Question: This looks like such an easy problem but still can't figure it out. How do I prove !(!a = a)?
No given premises.
I got this so far (in Fitch):

This is a subproof where I assume the negation of my goal and then try to reach the absurd/contradiction so I can state the negation of my assumption, which would be my goal.
Thanks in advance!
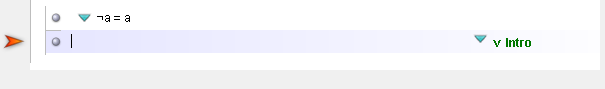
Answer: Looking at <URL>.
I say this because
1. in all books I've read, the =Intro rule is used for objects rather than predicates, and
2. for predicates, equals is expressed as "if and only if" which is typically written as ↔️ and not =.
So, in other words, the only sensible interpretation of !(!a = a) is that = binds harder than !, and the whole formula should be interpreted as !(!(a = a)).
Now you should be able to
1. introduce a = a
2. assume the contrary: !(a = a)
3. arrive at a contradiction, , based on 1. and 2.
4. Use !Intro on 2 and 3 to get !(!(a = a)).